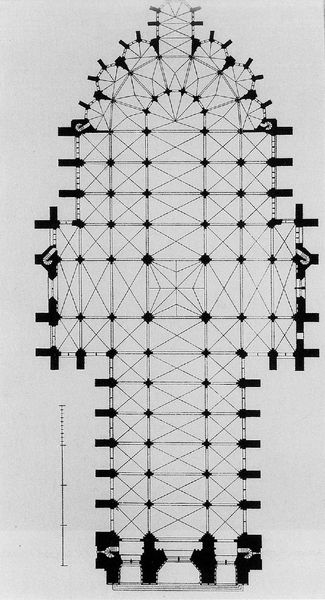
Titel: Kathedrale Notre-Dame von Amiens
Standort: Amiens (EU - F)
Schlagwörter: weiß, fenster, pfeiler, schwarz, skizze, säulen, zeichnung, muster, architektur, kirche, gotik, turm, schiff, joche, treppe, treppen, symmetrie, aufgang, balken, gewölbe, kreuz, dom, altar, hauptschiff, kathedrale, langhaus, mittelschiff, portale, gotisch, kreuzgewölbe, querhaus, seitenschiff, apsis, chor, kapelle, plan, gothik, joch, sakralbau, basilika, grundriss, bauwerk, kreuzgang, massstab, bauplan, treppenturm, statik, kapellen, seitenschiffe, vierung, vierungsturm, querschiff, chorumgang, fünfschiffig, apsiss, architketur, nebenschiff, umgangschor, nebenschiffe, kapellenkranz, abziss, protale